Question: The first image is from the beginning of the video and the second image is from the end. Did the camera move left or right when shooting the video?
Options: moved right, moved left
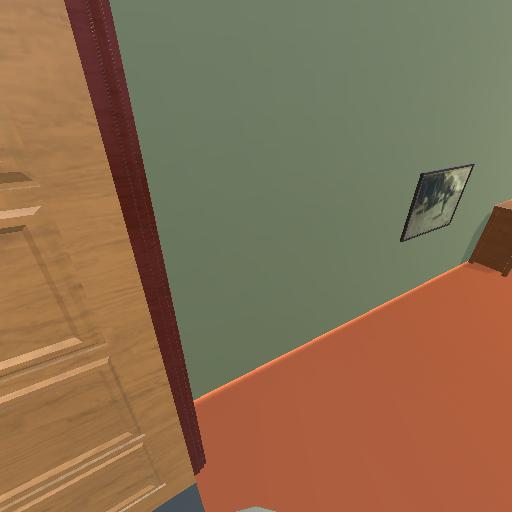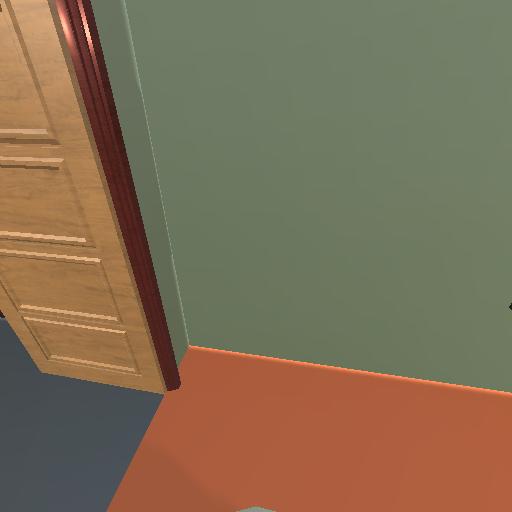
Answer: moved right